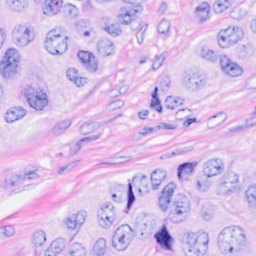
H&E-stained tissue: Breast